Question: I am writing a program that would analyze dumps of system activity so I need to know about all the possible interruptions in the records. I read the atop man page but there was no information about it. Are there any other recording interruptions in (except .....logging restarted....)?
Here is atopsar example output of (....logging restarted....):

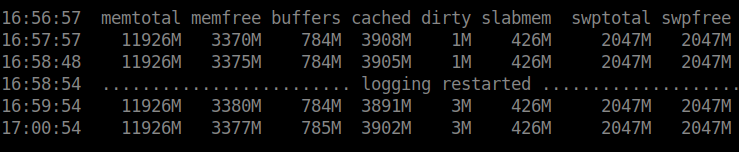
Answer: I did not find any other interruptions in atopsar. But when I looked at the atop program code, I found some possible errors that can appear.
Hope it helped someone.
<URL>